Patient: sex M, age 48
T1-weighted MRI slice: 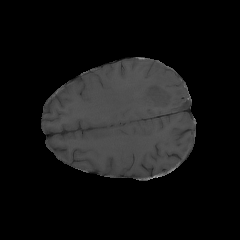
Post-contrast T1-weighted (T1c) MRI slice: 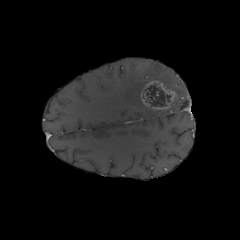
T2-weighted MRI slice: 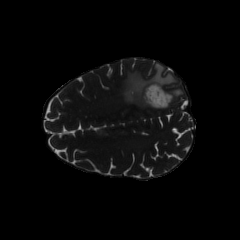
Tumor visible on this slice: yes
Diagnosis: Glioblastoma, IDH-wildtype
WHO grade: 4